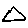
Label: triangle